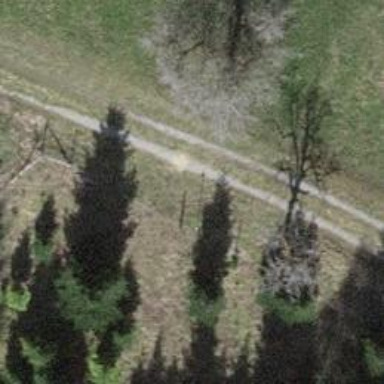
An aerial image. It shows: Track road with grade4 tracktype.